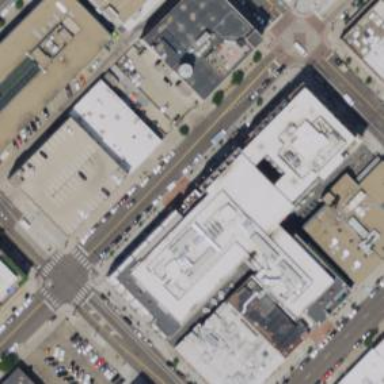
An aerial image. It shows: Retail building with brown roof.